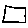
Label: square